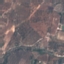
Land use / land cover: PermanentCrop